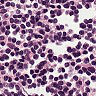
Metastatic tissue present: no